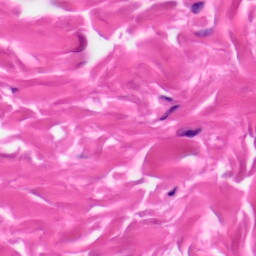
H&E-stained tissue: Skin